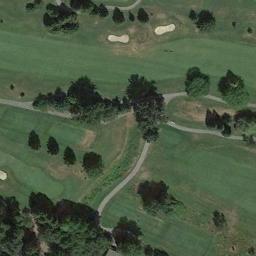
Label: golf_course